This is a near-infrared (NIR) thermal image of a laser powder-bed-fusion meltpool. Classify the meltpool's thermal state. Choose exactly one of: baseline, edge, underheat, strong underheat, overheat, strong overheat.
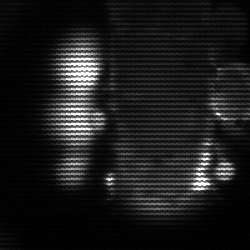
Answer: strong underheat